Question: I'm trying to pivot a table with one row to a table with 12 columns and 150 years using pandas. Basically, the year goes and the Y-Axis and months will go on the X-Axis.
My df is returning the following:

How do I use the dates in the first column to create the table with the year on the x-axis and 12 months on the y-axis?
'''
for county in CntyList:
for model in models:
for num in range(0, 33):
#Outfile = r'E:\ClimateChange\Tables\Counties\' + str(county) + r'_' + str(folder) + r'_' + str(model) + r'.csv'
rows = concatDF.ix[num]
print(rows)
'''
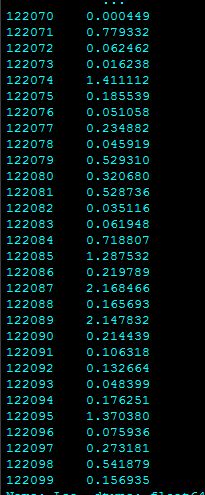
Answer: I am not exactly sure what we are asking since its important to post a minimal example of raw data (not an image) as well as a sample of the output you are looking for.
Regardless of this, I have attempted to first recreate some fake data for you and then pivot it in such a manner as you have described.
### First create fake data
I am assuming you have 1800 rows of raw data - 1 month for each of 150 years beginning from 1950.
'''
months = np.tile(np.arange(1,13), 150) * 10000
years = np.repeat(np.arange(1950, 2100), 12)
idx = months + years
df = pd.DataFrame(index=idx, data={'num' :np.random.rand(len(idx))})
'''
### Output of raw data
Here is the head of the dataframe - the first 5 months of 1950
'''
num
11950 0.324358
21950 0.577816
31950 0.133126
41950 0.707563
51950 0.667286
'''
And the tail - the last 5 months of 2099
'''
num
82099 0.103834
92099 0.920796
102099 0.302548
112099 0.298861
122099 0.958643
'''
### Create datetime from index
Now we can turn the index into a pandas timestamp with the 'to_datetime' function
'''
date = pd.to_datetime(idx, format='%m%Y')
'''
### Turn the year and month into dataframe columns
'''
df['Year'] = date.year
df['Month'] = date.month
'''
### Finally, pivot the data to get a table with 150 rows and 12 columns
'''
df.pivot(index='Year', columns='Month')
'''
With output
'''
num Month 1 2 3 4 5 6 7
Year
1950 0.324358 0.577816 0.133126 0.707563 0.667286 0.214770 0.833923
1951 0.727718 0.818254 0.132464 0.124236 0.074853 0.183405 0.387825
1952 0.156100 0.968507 0.588337 0.410274 0.811571 0.790409 0.554290
1953 0.313295 0.366085 0.442786 0.834929 0.565413 0.215566 0.395442
1954 0.185577 0.498335 0.726637 0.209410 0.426887 0.487188 0.202640
Month 8 9 10 11 12
Year
1950 0.646929 0.622495 0.417010 0.718361 0.752805
1951 0.531334 0.969626 0.556064 0.114697 0.212898
1952 0.451180 0.488284 0.344732 0.054810 0.276036
1953 0.338134 0.456241 0.647255 0.966014 0.865256
1954 0.966250 0.870074 0.853948 0.411874 0.322245
'''
### For you to implement
Convert your index to a datetime with 'to_datetime'. Add columns 'year' and 'month' to your dataframe and then pivot it. Let me know in the comments if this is what you want.